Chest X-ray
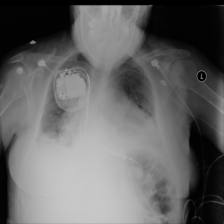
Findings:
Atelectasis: negative
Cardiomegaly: negative
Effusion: positive
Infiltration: positive
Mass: negative
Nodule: negative
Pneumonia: negative
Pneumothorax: negative
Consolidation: negative
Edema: negative
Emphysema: negative
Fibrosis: negative
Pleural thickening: negative
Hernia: negative